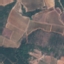
Land use / land cover: PermanentCrop